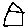
Label: house